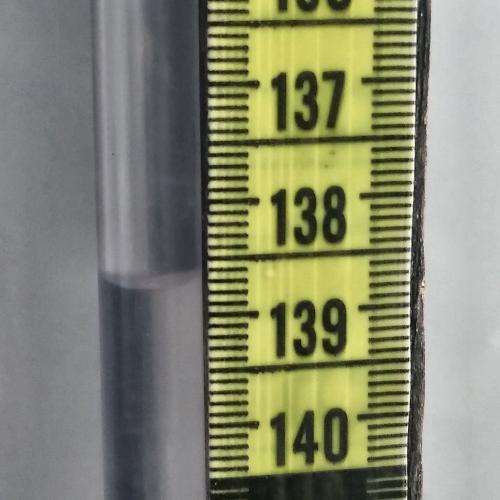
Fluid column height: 138.7 cm